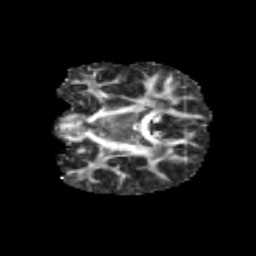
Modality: FA
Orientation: coronal
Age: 12
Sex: male
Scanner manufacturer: siemens
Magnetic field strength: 3 T
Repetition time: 3.8 s
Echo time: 0.07 s